Field crop: maize
Growth stage: 2
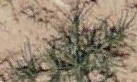
Species: salsola